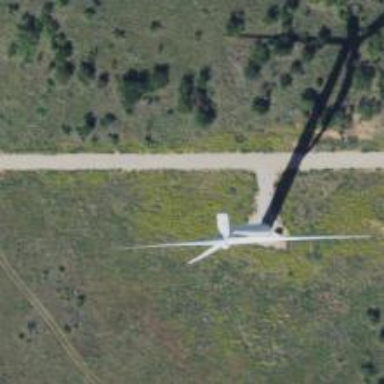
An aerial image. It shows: Wind generator powered by horizontal axis wind turbine.